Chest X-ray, PA view. Patient: 23 years old, sex M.
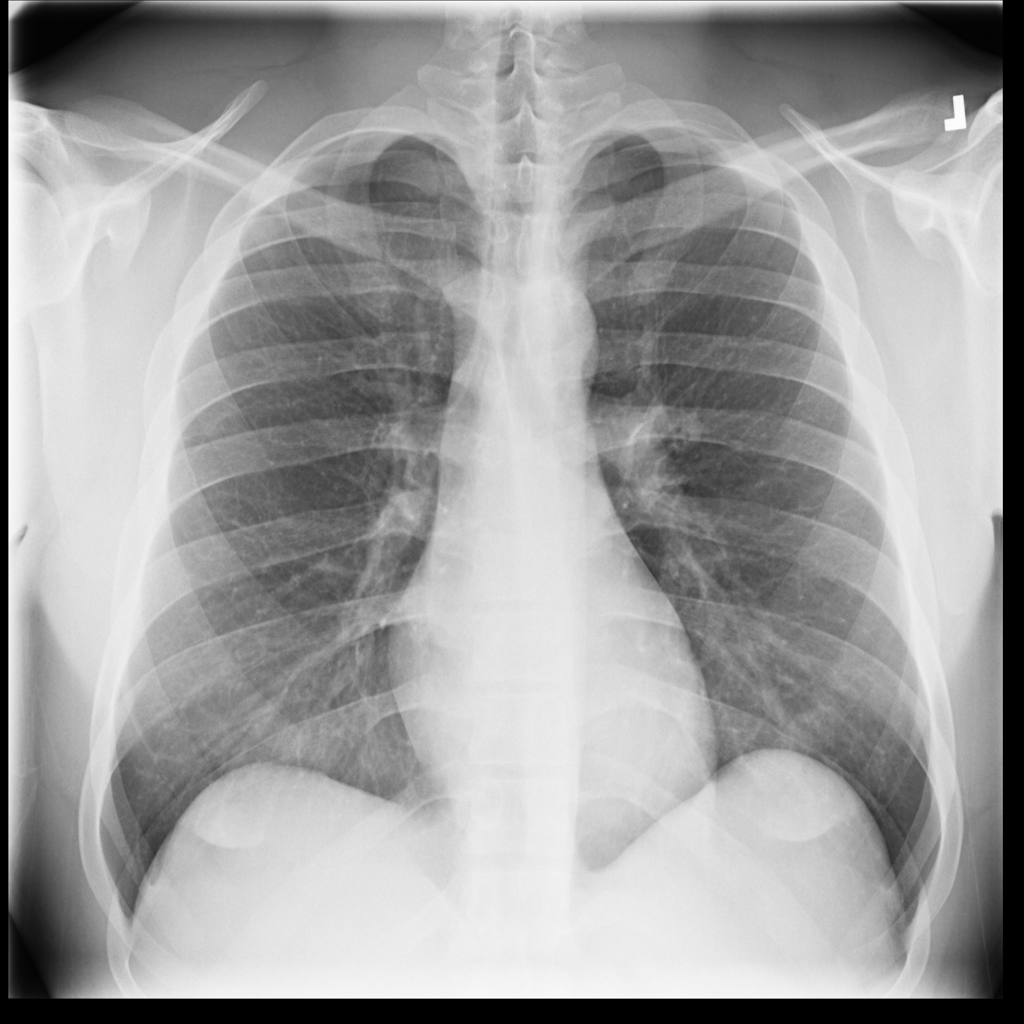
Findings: No Finding